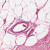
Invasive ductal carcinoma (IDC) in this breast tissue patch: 0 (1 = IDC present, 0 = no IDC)